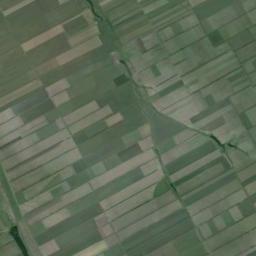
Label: rectangular_farmland